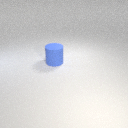
large blue rubber cylinder